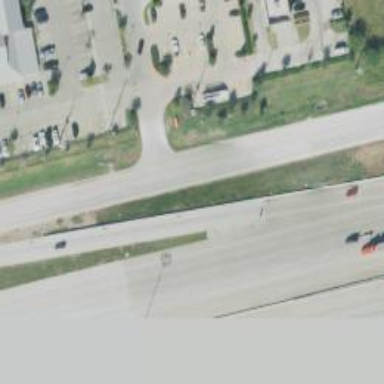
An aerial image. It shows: Secondary road with frontage road alongside.